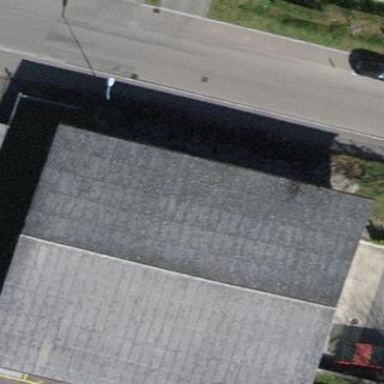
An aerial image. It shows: Industrial building.